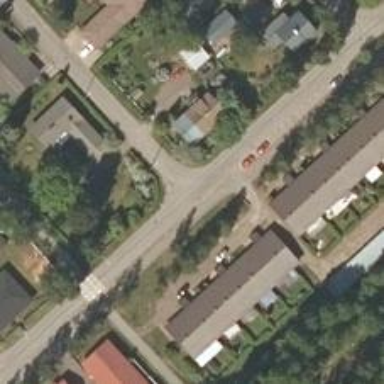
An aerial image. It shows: Unclassified road with asphalt surface. There is separate sidewalk and cycle track.